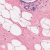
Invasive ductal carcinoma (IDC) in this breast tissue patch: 0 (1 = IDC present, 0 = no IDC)